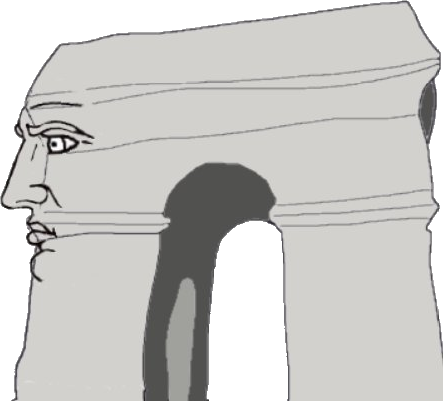
Label: 4_Yes_Chad